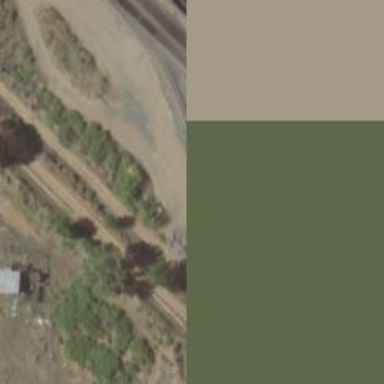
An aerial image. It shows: Railway siding with rails.